Field crop: maize
Growth stage: 2
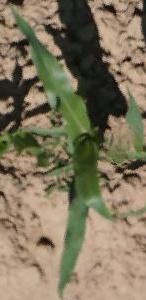
Species: maize